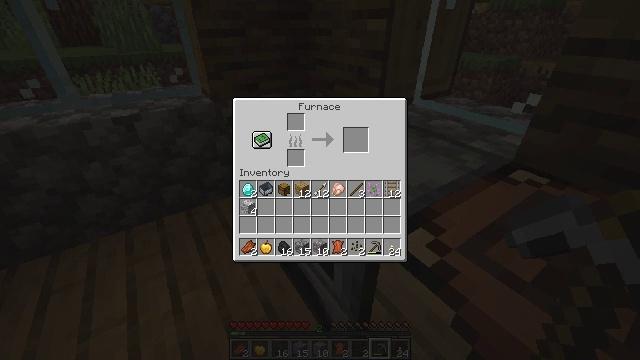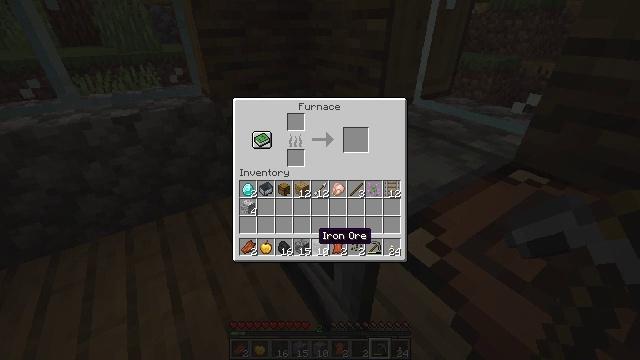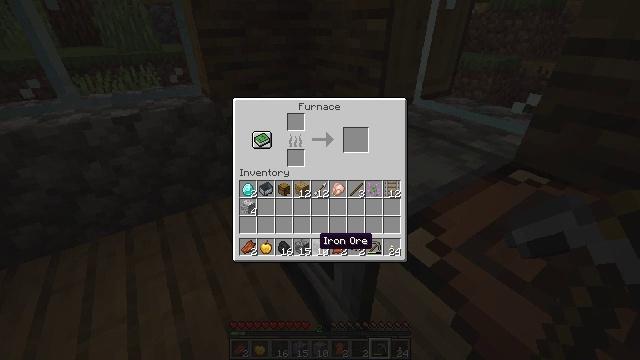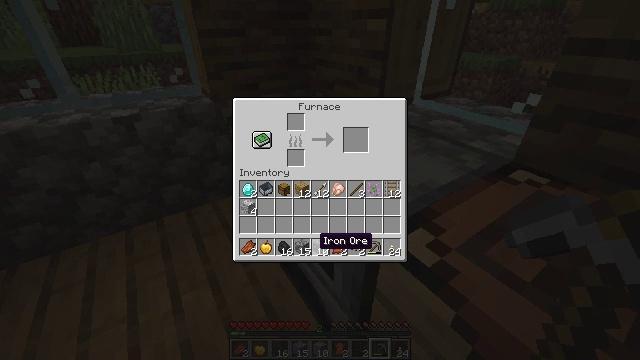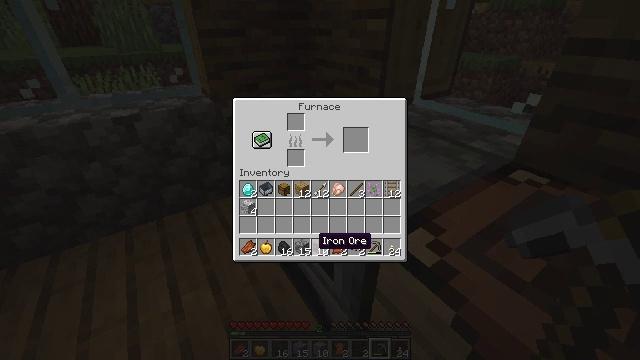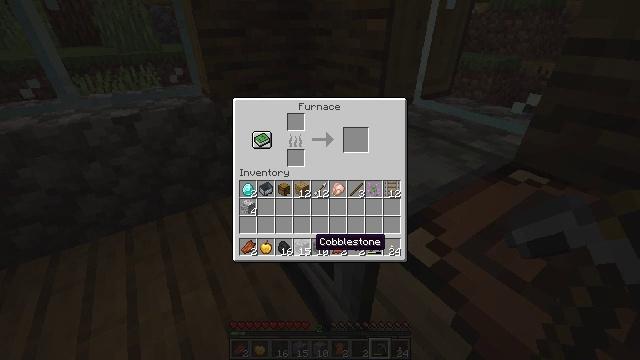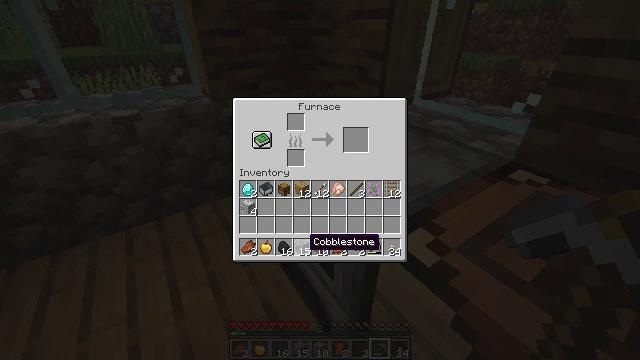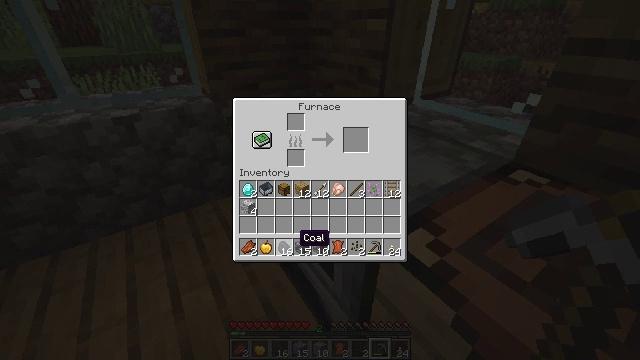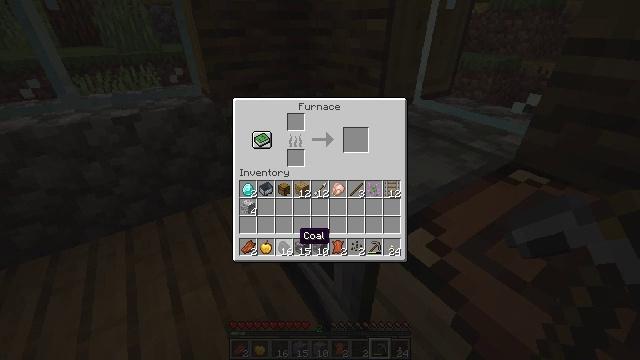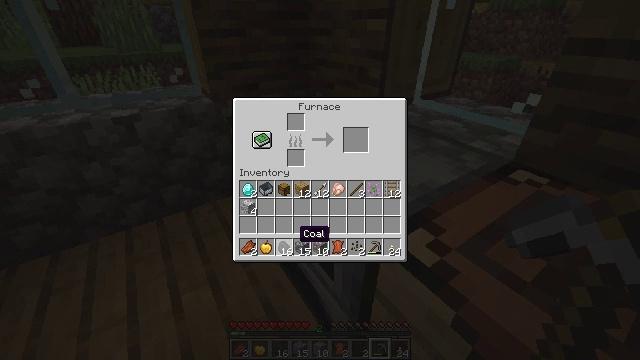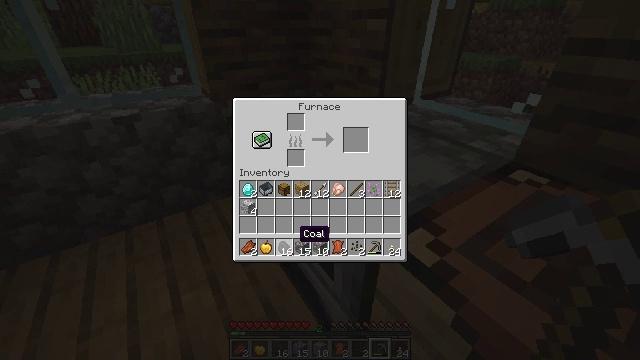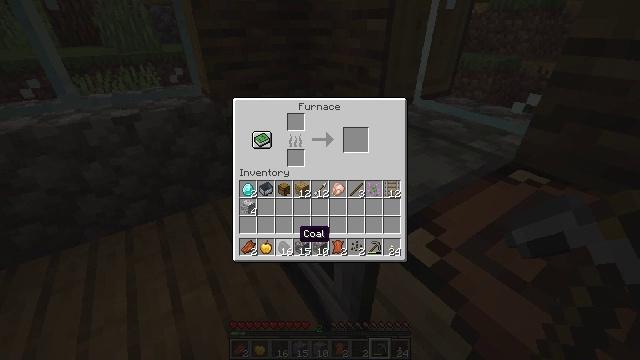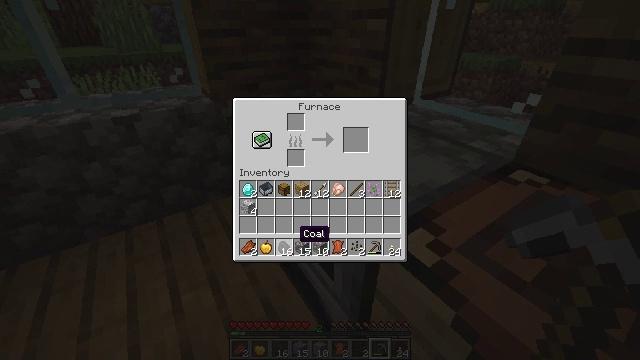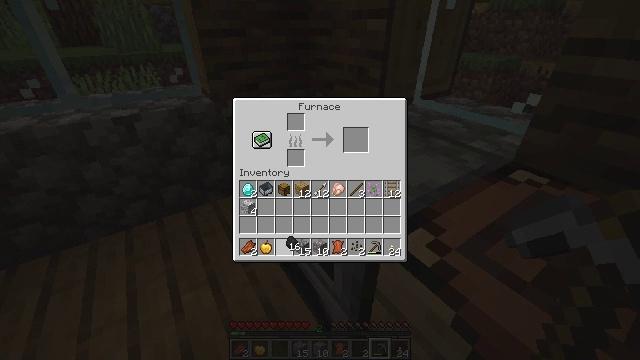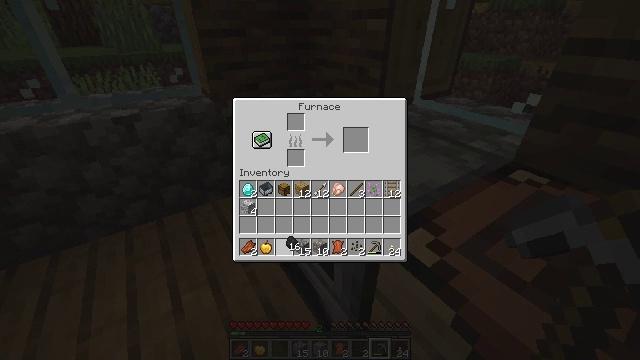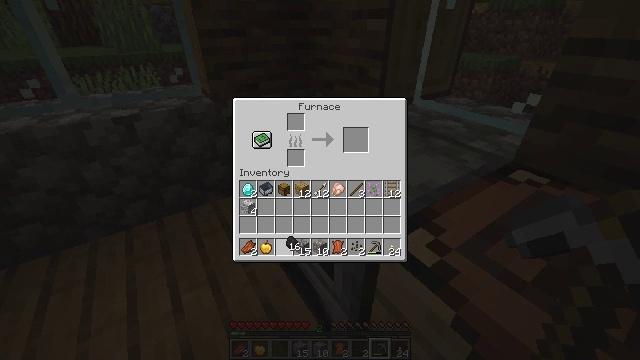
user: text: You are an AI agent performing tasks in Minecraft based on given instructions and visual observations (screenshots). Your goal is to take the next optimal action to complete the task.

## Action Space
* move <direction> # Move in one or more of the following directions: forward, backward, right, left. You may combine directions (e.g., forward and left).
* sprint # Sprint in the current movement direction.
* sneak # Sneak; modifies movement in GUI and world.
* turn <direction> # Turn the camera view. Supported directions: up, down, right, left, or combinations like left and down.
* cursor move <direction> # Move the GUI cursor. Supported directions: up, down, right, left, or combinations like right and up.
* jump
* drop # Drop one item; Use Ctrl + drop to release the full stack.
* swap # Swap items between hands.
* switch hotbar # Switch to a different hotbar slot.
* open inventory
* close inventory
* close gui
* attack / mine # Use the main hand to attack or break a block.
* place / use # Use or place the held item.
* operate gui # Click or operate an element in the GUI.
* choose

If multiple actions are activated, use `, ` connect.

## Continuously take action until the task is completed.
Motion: motion action
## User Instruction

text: Attack the oak stairs to recycle them.
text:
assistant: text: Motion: turn down
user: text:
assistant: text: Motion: no_op
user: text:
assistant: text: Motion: no_op
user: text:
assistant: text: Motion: no_op
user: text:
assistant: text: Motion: no_op
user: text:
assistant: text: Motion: no_op
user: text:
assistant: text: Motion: turn left
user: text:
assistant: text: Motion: no_op
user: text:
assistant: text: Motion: no_op
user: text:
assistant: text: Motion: no_op
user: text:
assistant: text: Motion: no_op
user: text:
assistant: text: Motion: no_op
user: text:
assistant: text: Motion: attack / mine
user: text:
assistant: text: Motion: attack / mine
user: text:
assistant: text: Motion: attack / mine
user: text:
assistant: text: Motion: attack / mine
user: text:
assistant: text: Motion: no_op
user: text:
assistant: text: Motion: no_op
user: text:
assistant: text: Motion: turn up
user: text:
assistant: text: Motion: turn up
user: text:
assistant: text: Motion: turn up
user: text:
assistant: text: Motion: no_op
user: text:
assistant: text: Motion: no_op
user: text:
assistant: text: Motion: turn up
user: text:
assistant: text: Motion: turn up
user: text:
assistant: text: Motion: no_op
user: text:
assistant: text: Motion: no_op
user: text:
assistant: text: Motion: no_op
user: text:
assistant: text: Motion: no_op
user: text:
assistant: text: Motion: no_op